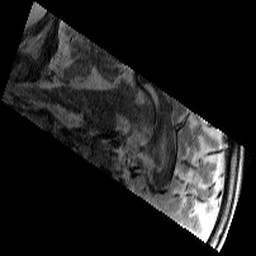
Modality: T2w
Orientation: sagittal
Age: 10
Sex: female
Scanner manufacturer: siemens
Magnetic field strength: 3 T
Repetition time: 9.23 s
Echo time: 0.067 s